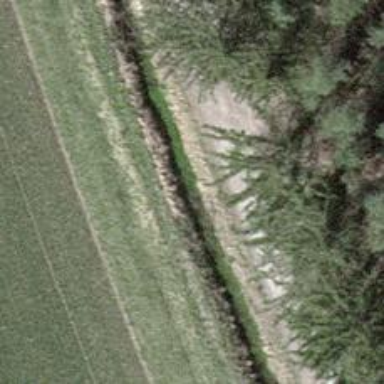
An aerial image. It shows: Drain that serves as waterway.